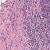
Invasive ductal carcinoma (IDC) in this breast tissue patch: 1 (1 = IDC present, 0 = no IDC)